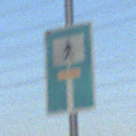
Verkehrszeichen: SackgasseFussgaengerDurchlaessig
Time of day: Dawn
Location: Outdoor (Nature)
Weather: Clear
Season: NotSpecified
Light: Natural